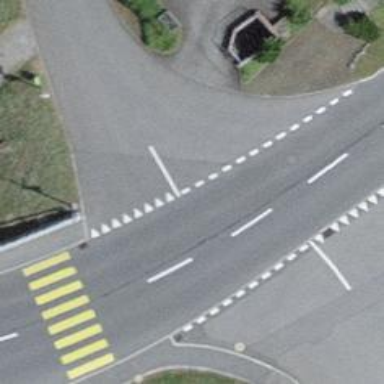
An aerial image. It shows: Road with "give way" sign.